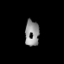
Tissue: lung
Cell type: Myeloid cells
Senescence score: 0.7292
Nuclear area (px): 352
Mean DAPI intensity: 143.588